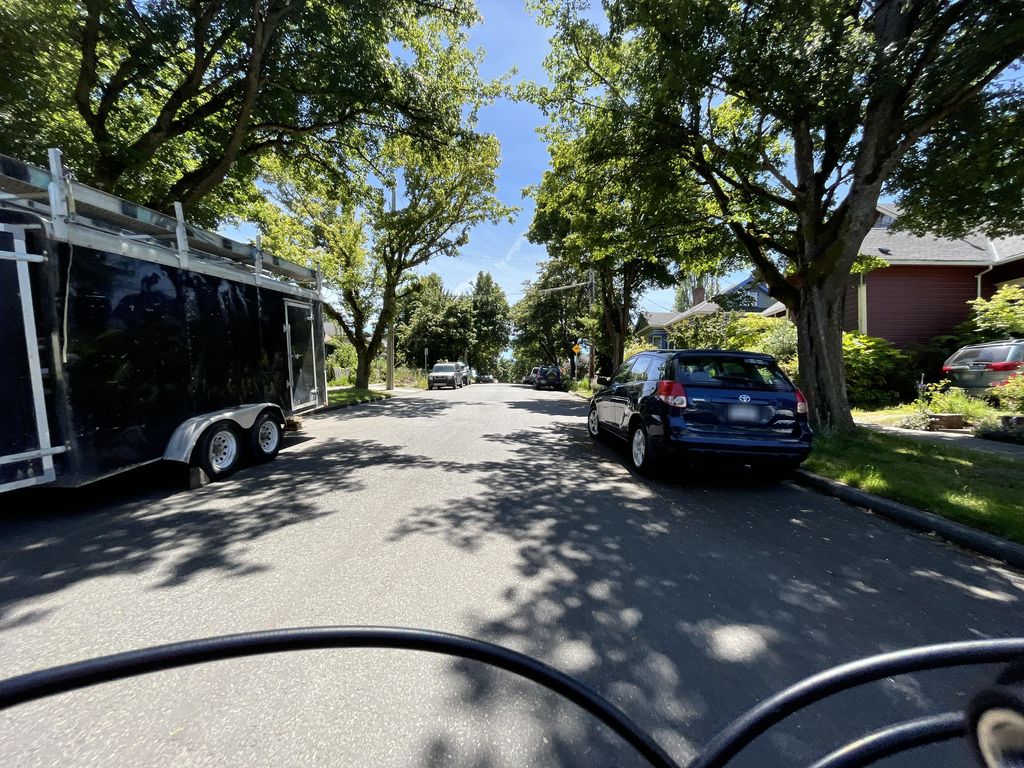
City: victoria